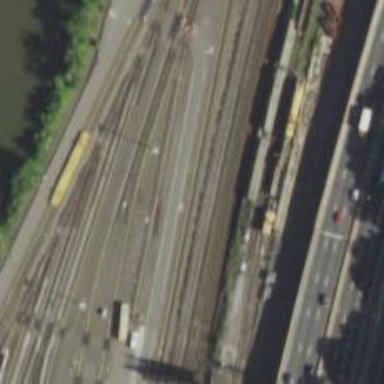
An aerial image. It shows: Electrified rail service yard.